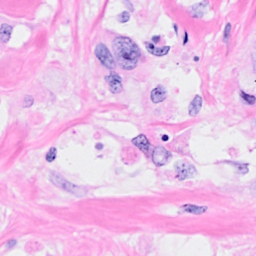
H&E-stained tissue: Breast